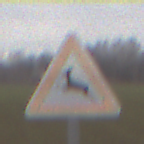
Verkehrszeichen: WildwechselRechts
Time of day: Midday
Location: Outdoor (RoadRail)
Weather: Overcast
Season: NotSpecified
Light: Natural